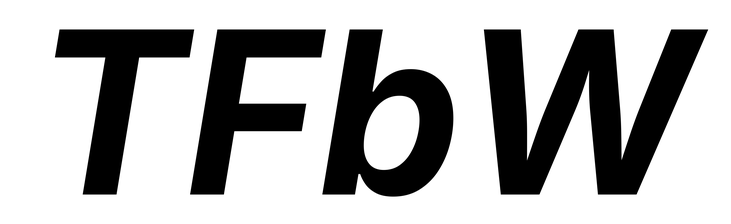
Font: Inter-Italic_Bold_Italic